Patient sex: F
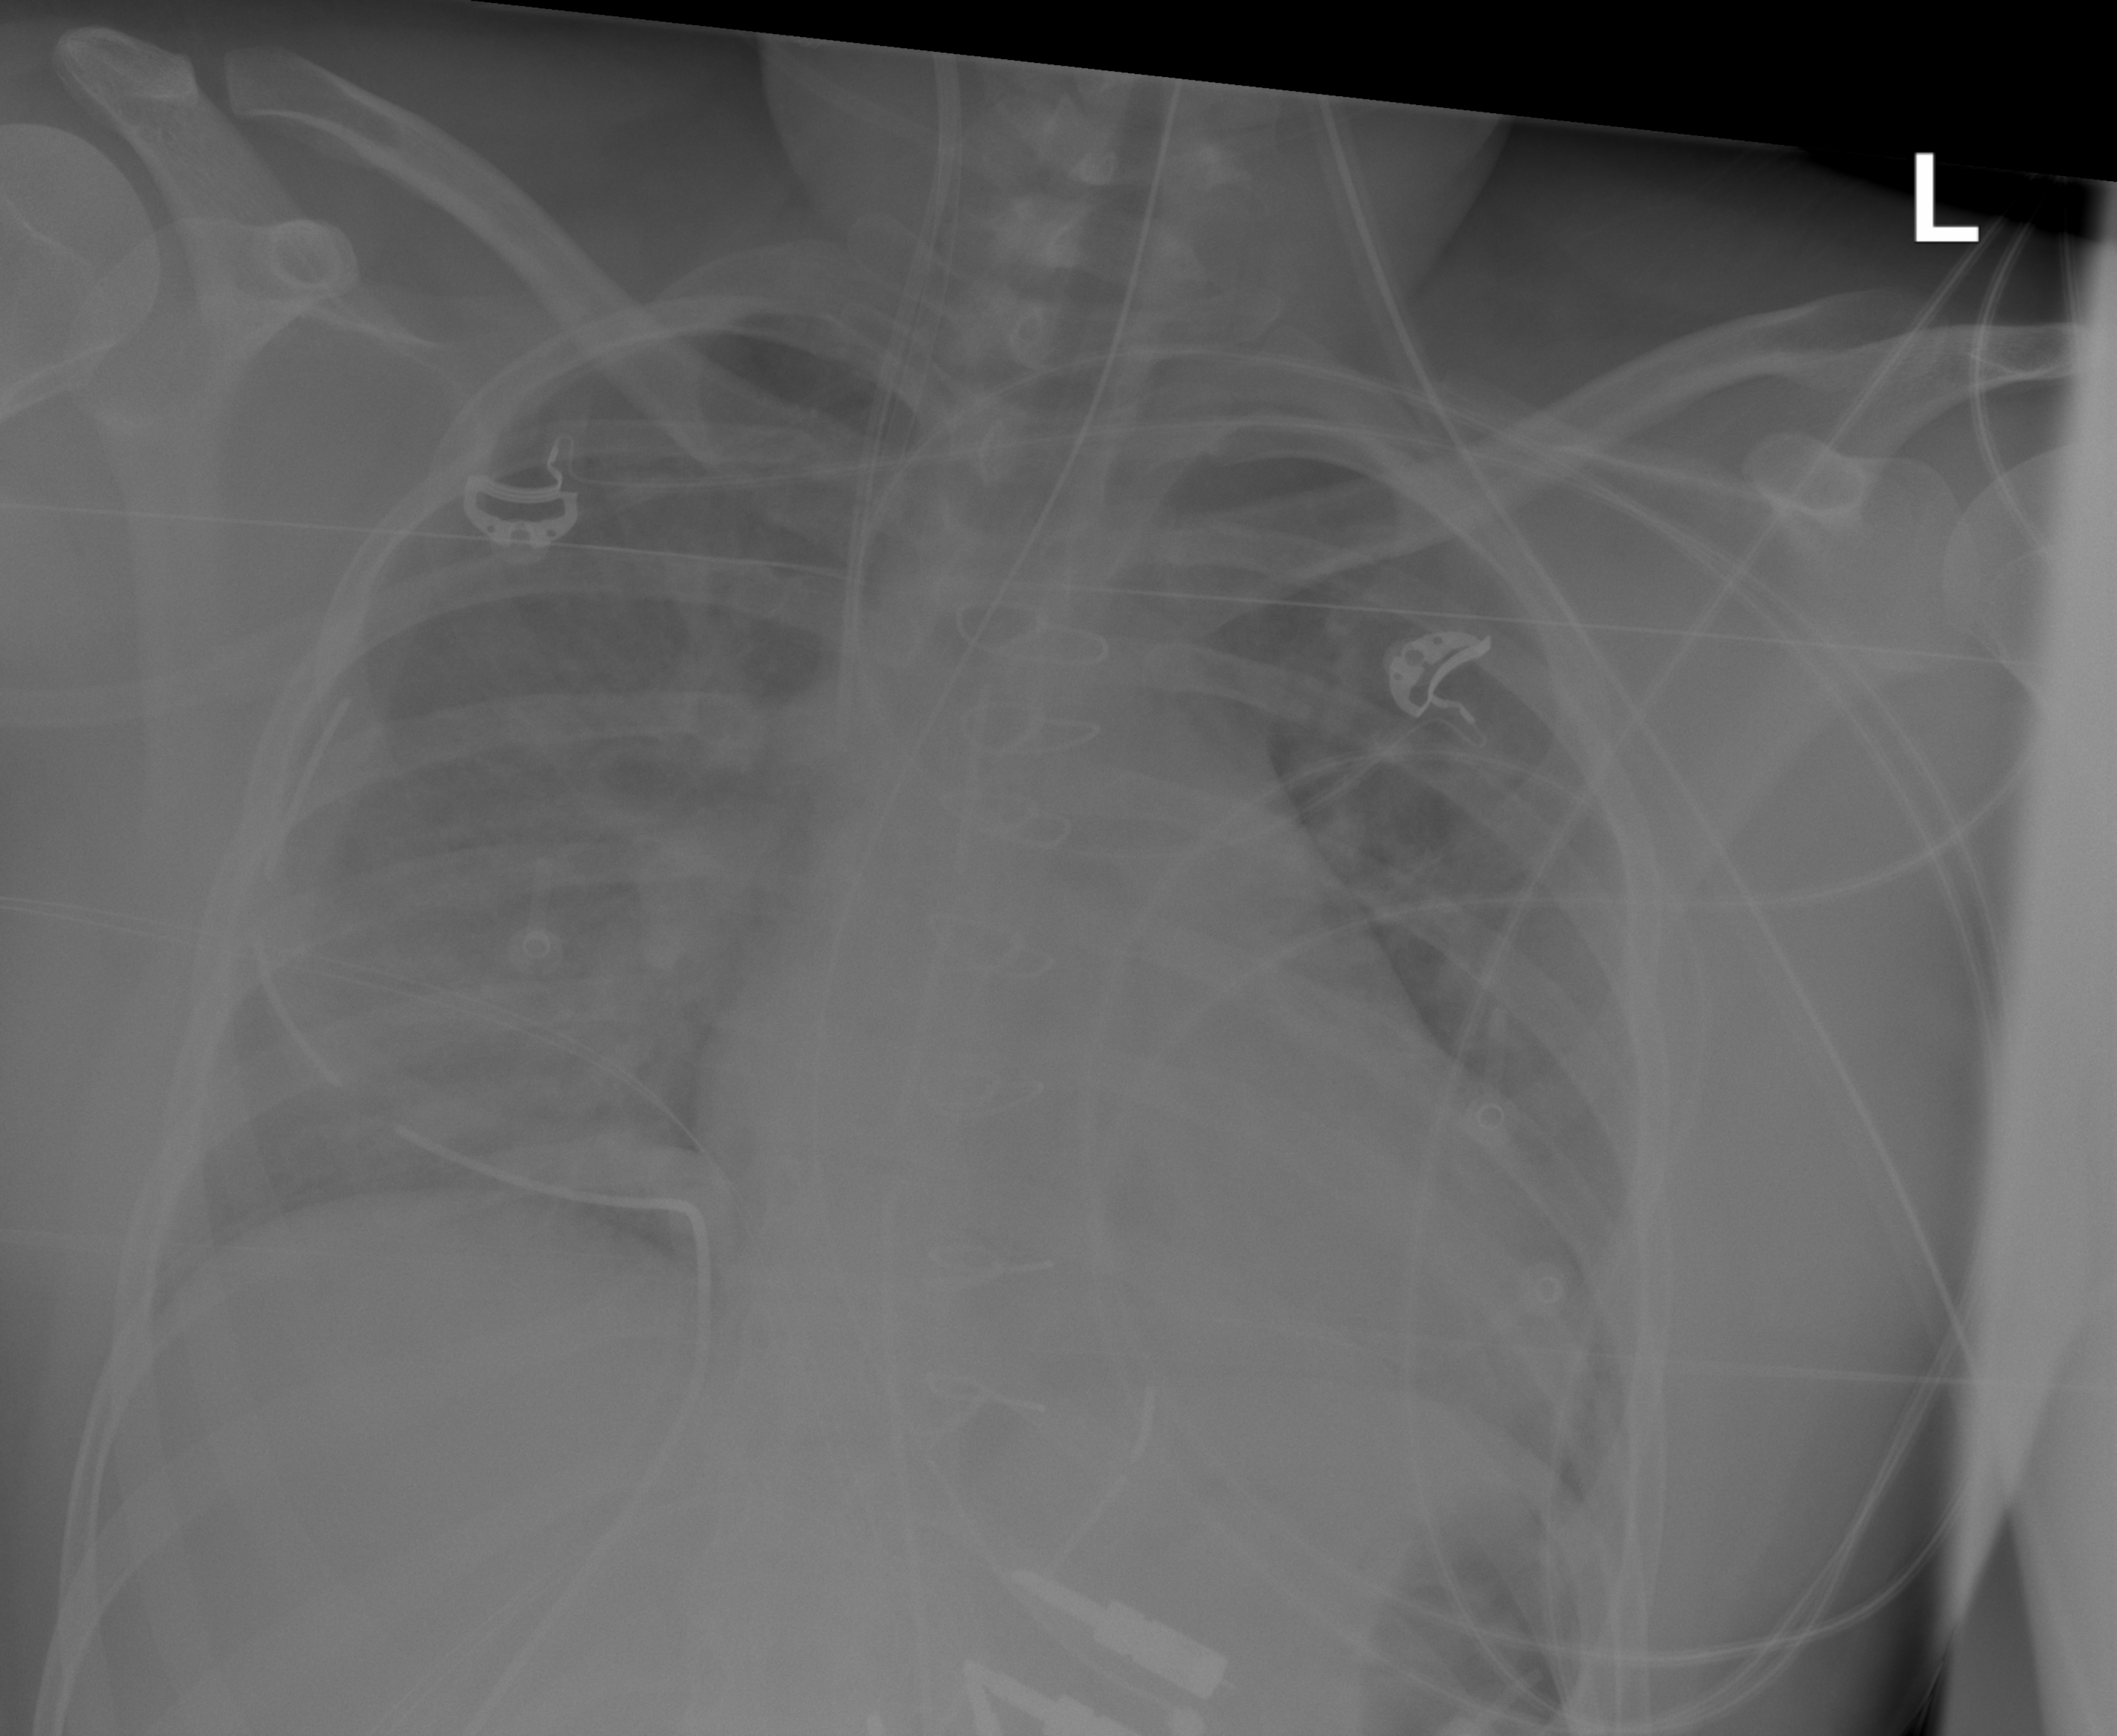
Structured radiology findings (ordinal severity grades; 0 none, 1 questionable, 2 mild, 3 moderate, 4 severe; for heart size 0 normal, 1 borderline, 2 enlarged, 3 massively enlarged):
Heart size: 1
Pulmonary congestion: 0
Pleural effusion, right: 1
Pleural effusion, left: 0
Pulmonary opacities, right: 3
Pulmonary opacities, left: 2
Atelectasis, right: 2
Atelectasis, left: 2